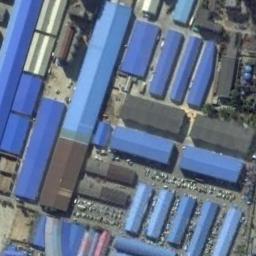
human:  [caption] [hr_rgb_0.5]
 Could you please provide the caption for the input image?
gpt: There are many houses of different shapes and sizes in the industrial zone .

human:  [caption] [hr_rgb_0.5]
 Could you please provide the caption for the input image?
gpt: In an industrial area, There are factories, Roads and some large open-air machinery and equipment, Metal tanks, Etc .

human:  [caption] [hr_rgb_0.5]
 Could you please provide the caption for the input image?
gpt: The industrial area has some neatly arranged blue workshops and other colors of workshops .

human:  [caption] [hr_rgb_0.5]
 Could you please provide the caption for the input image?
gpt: There are few houses in the industrial area .

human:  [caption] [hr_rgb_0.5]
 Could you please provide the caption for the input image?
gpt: There are many blue buildings on the industrial area .